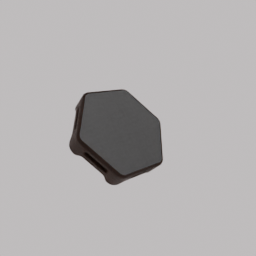
Label: furniture